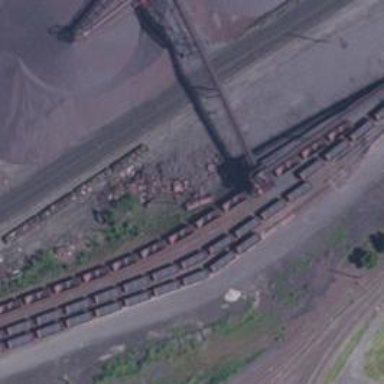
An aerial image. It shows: Abandoned railway spur.